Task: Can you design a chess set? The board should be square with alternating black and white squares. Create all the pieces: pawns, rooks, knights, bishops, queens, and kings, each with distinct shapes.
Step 1677:
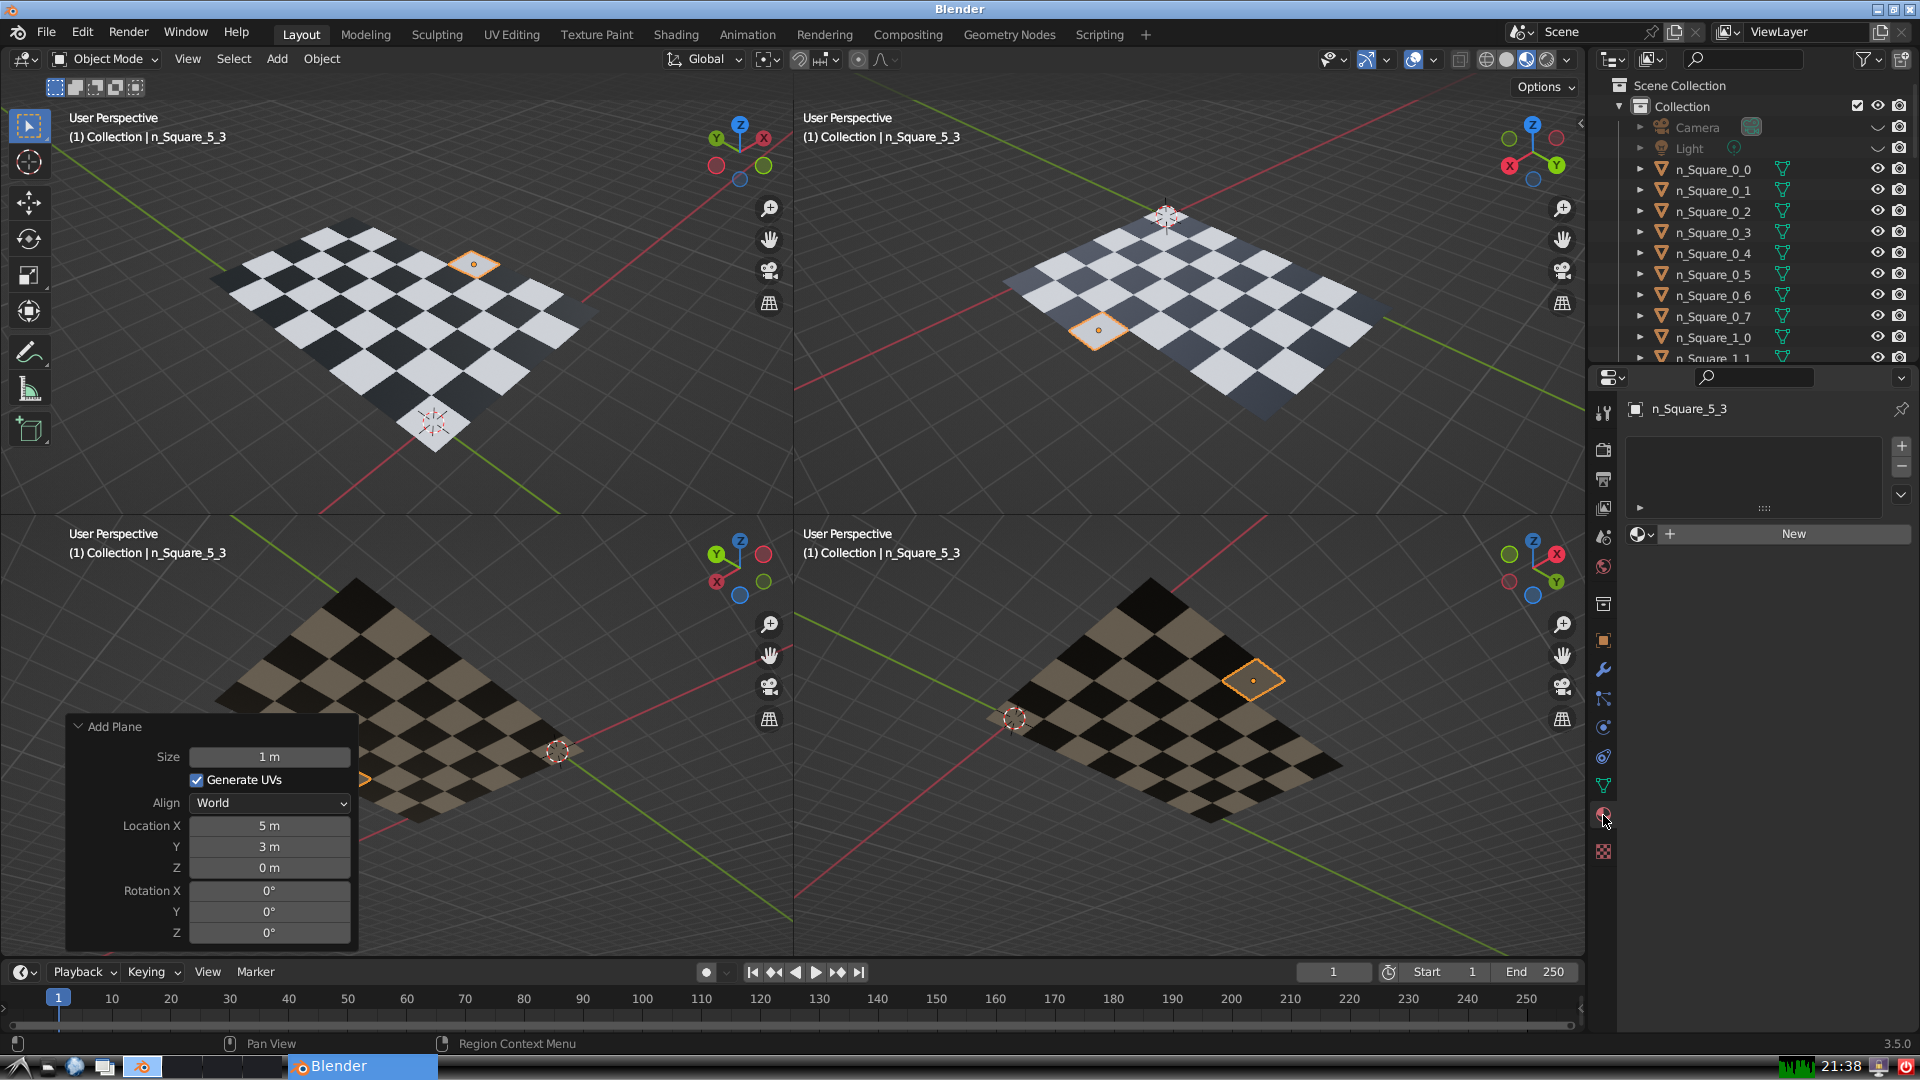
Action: {"mouse_move": [1636, 534]}